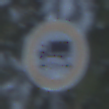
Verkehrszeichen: TatsaechlicheLaenge
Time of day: MorningAfternoon
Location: Outdoor (Nature)
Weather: Clear
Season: Winter
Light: Natural